Question: I am doing some Spring + Hibernate exercise. As an example project I have chosen a Blog. I have two model; Blog object and Tags Object. They have onetomany relationship. When I publish and run on server I can see blog items on database but hibernate not inserting tag items. I couldnt figure out what I am missing here:

:
'''
@OneToMany(targetEntity=Tags.class, mappedBy="blog", fetch=FetchType.EAGER)
@Column(name="blog_tags")
public List<Tags> getBlogTags() {
return blogTags;
}
public void setBlogTags(List<Tags> blogTags) {
this.blogTags = blogTags;
}
'''
'''
@ManyToOne(targetEntity=Blog.class,fetch=FetchType.EAGER)
@JoinColumn(name="blog_id")
public Blog getBlog() {
return blog;
}
public void setBlog(Blog blog) {
this.blog = blog;
}
'''
'''
<!-- Hibernate session factory -->
<bean id="sessionFactory"
class="org.springframework.orm.hibernate3.annotation.AnnotationSessionFactoryBean">
<property name="dataSource">
<ref bean="dataSource"/>
</property>
<property name="hibernateProperties">
<props>
<prop key="hibernate.dialect">org.hibernate.dialect.MySQLDialect</prop>
<prop key="hibernate.show_sql">true</prop>
</props>
</property>
<property name="annotatedClasses">
<list>
<value>com.udb.blog.model.Blog</value>
<value>com.udb.blog.model.Tags</value>
</list>
</property>
</bean>
</beans>
'''
'''
public interface BlogBo {
void save(Blog blog);
void update(Blog blog);
void delete(Blog blog);
Blog getByTitle(String str);
}
'''
test Servlet:
'''
ApplicationContext appContext = new ClassPathXmlApplicationContext("spring/config/BeanLocations.xml");
BlogBo blogBo = (BlogBo) appContext.getBean("blogBo");
Blog blog = new Blog();
blog.setBlogTitle("My Second blog");
blog.setBlogDescription("testing onetomany relationship");
blog.setBlogBody("testing done!");
blog.setBlogDate(new Date(0));
Tags tag = new Tags();
tag.setTagName("first blog");
Tags tag2 = new Tags();
tag2.setTagName("Spring");
tag.setBlog(blog);
tag2.setBlog(blog);
blogBo.save(blog);
Blog blog2 = blogBo.getByTitle("My Second blog");
response.getWriter().write(blog2.toString());
'''
'''
Hibernate: insert into burak1_udb.blog (blog_body, blog_date, blog_desc, blog_title) values (?, ?, ?, ?)
Hibernate: select blog0_.blog_id as blog1_0_, blog0_.blog_body as blog2_0_, blog0_.blog_date as blog3_0_, blog0_.blog_desc as blog4_0_, blog0_.blog_title as blog5_0_ from burak1_udb.blog blog0_ where blog_title=?
Hibernate: select blogtags0_.blog_id as blog3_1_, blogtags0_.tag_id as tag1_1_, blogtags0_.tag_id as tag1_1_0_, blogtags0_.blog_id as blog3_1_0_, blogtags0_.tag_name as tag2_1_0_ from burak1_udb.tags blogtags0_ where blogtags0_.blog_id=?
Hibernate: select blogtags0_.blog_id as blog3_1_, blogtags0_.tag_id as tag1_1_, blogtags0_.tag_id as tag1_1_0_, blogtags0_.blog_id as blog3_1_0_, blogtags0_.tag_name as tag2_1_0_ from burak1_udb.tags blogtags0_ where blogtags0_.blog_id=?
'''
I think I need to change blogBo logic that constructor can have a list of tags but then I will not need onetomany annotation andI want to understand what I is missing if I want to use this annotation.
My temporary solution is I have changeg to manytomany. After I have created a third table, blogtags:
'''
**@Entity
@Table(name="blog_tags")
public class BlogTags implements Serializable{
/**
*
*/
public BlogTags(Blog blog, Tags tag){
this.blogId = blog.getBlogId();
this.tagId = tag.getTagId();
}**
'''
Then I have changed blogDao as below:
'''
public void save(Blog blog, List<Tags> tags) {
getHibernateTemplate().save(blog);
for(Tags tag:tags){
getHibernateTemplate().saveOrUpdate(tag);
BlogTags blogtags = new BlogTags(blog, tag);
getHibernateTemplate().saveOrUpdate(blogtags);
}
'''
And final servlet:
'''
Tags tag = new Tags();
tag.setTagName("myTag");
Tags tag2 = new Tags();
tag2.setTagName("Spring");
Tags tag3 = new Tags();
tag3.setTagName("Hibernate");
Tags tag4 = new Tags();
tag4.setTagName("ManytoMany");
List<Tags> tags = new ArrayList<Tags>();
tags.add(tag);
tags.add(tag2);
tags.add(tag3);
tags.add(tag4);
Blog blog = new Blog();
blog.setBlogTitle("myTest");
blog.setBlogDescription("testDesc");
blog.setBlogBody("body");
blog.setBlogDate(new Date(0));
blogBo.save(blog, tags);
'''
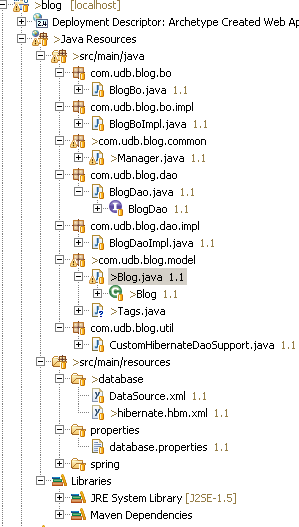
Answer: On '@OneToMany' relation side i.e on 'Blog' entity side set cascade style to 'CascadeType.SAVE_UPDATE' to get the save or update operation get cascade to it's associated child entities. Otherwise you have to save them manually.